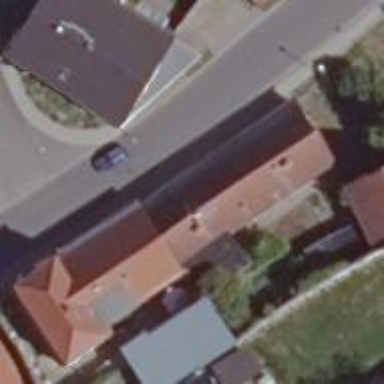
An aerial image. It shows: Simple house.